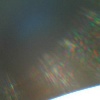
Label: sunburn